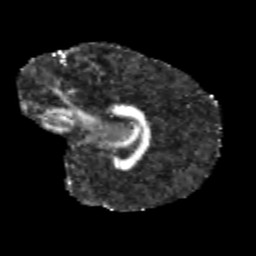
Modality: FA
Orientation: sagittal
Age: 10
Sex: male
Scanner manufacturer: siemens
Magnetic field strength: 3 T
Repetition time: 3.8 s
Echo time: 0.07 s